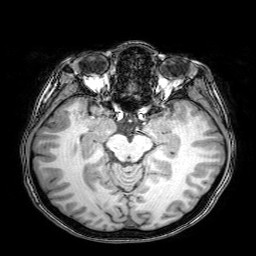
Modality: T1w
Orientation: coronal
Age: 22
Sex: female